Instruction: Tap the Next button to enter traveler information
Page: cart
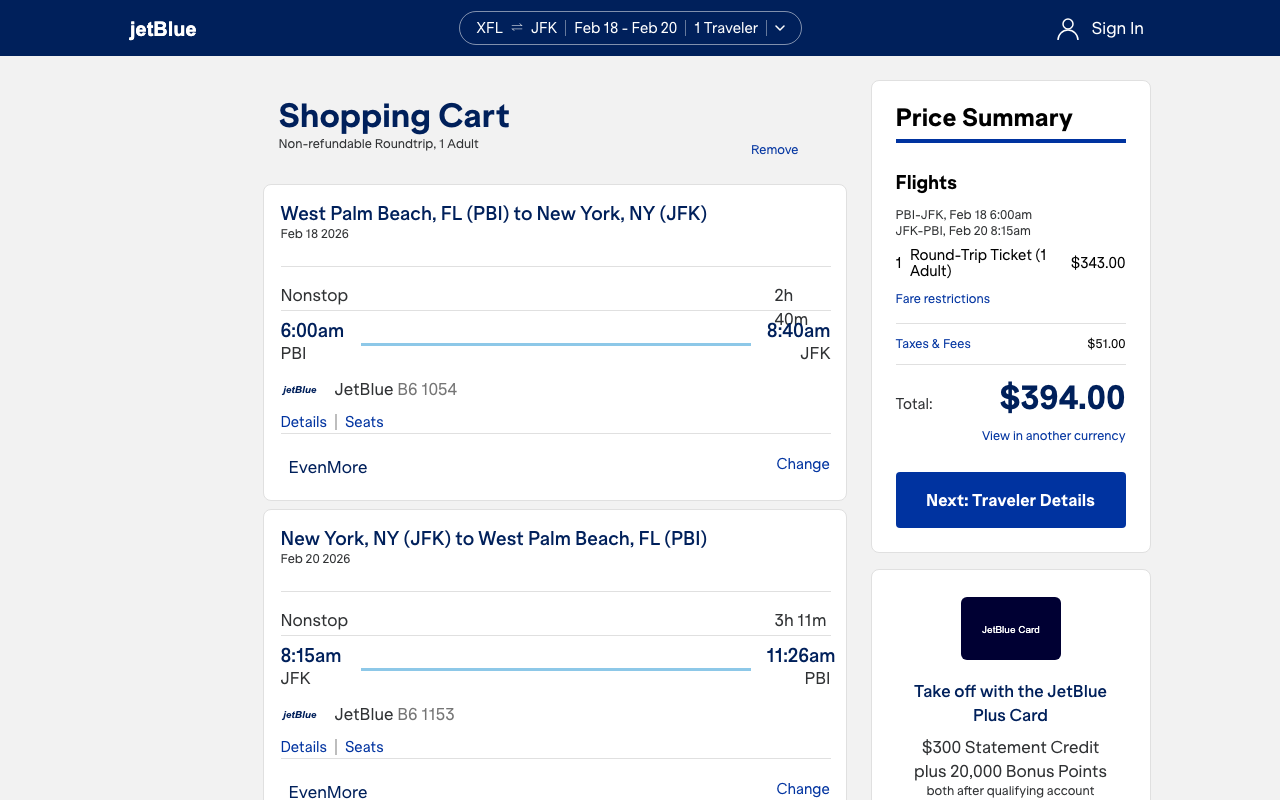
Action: click